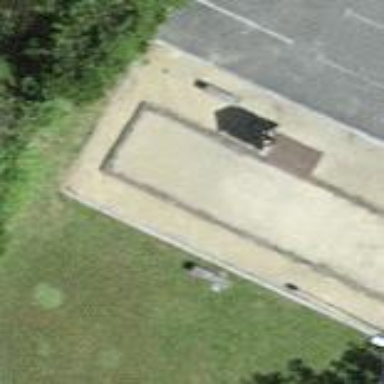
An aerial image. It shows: Pitch designated for boules game.